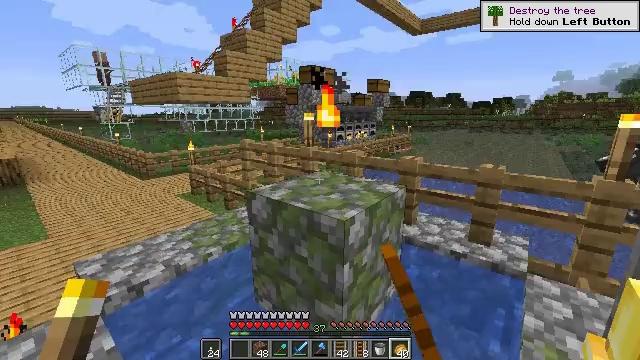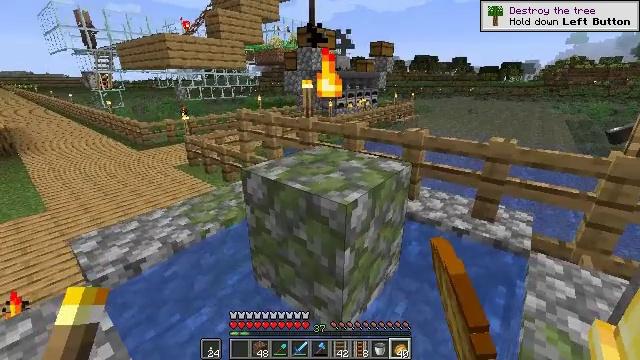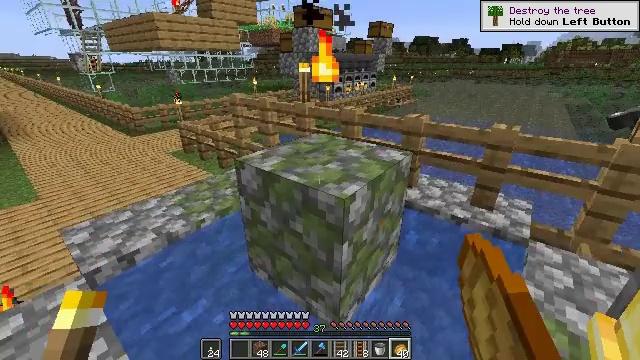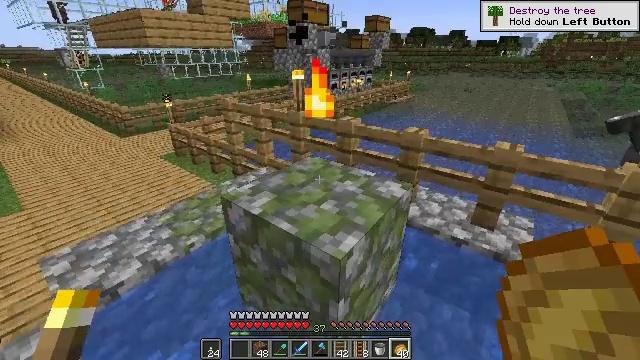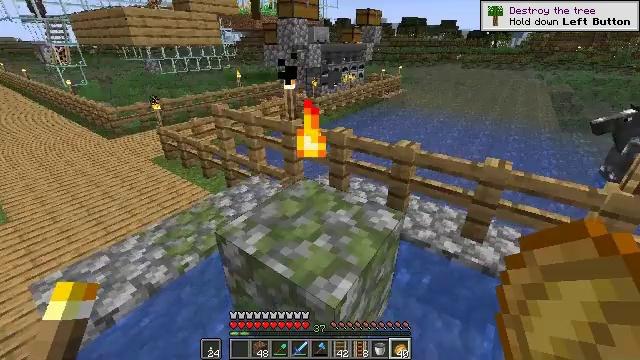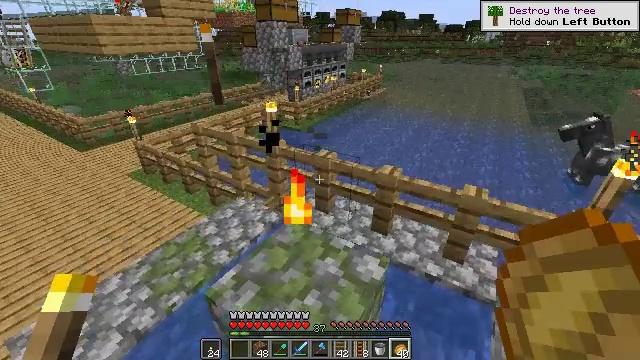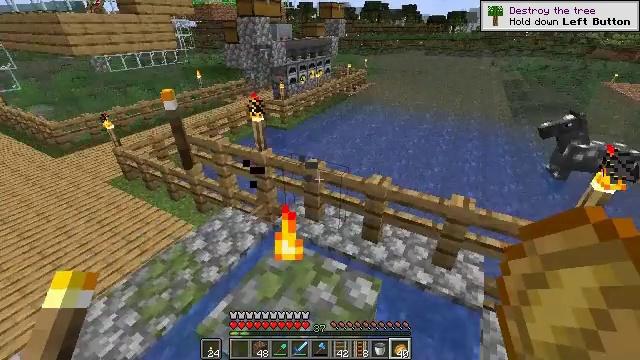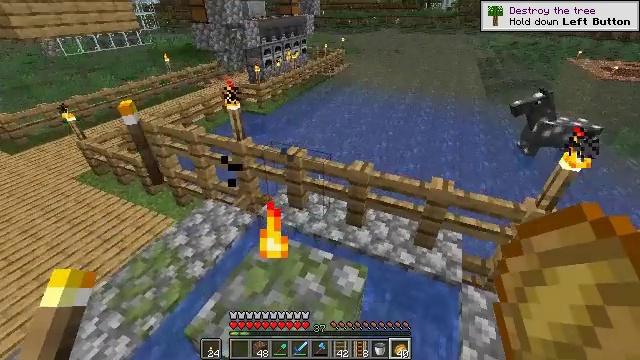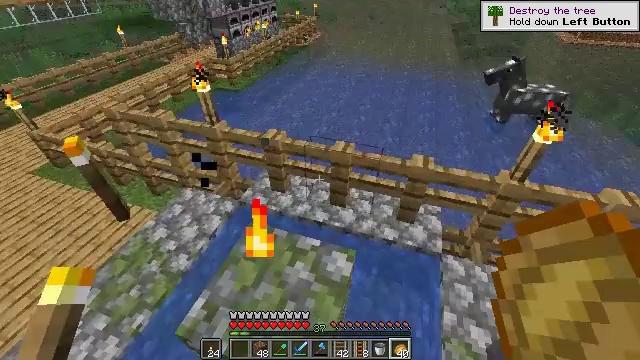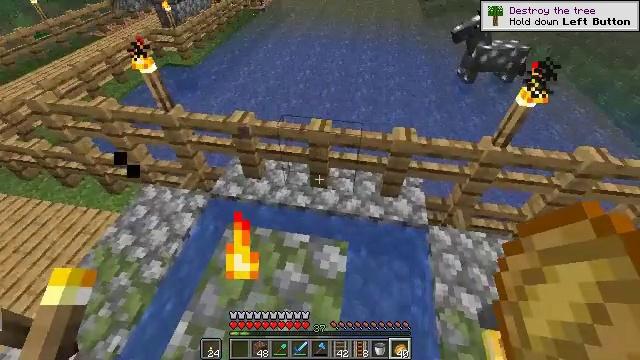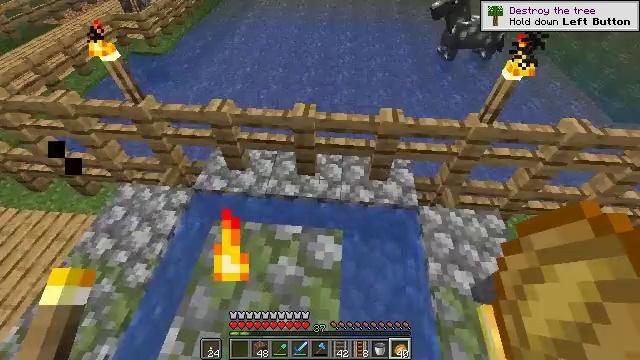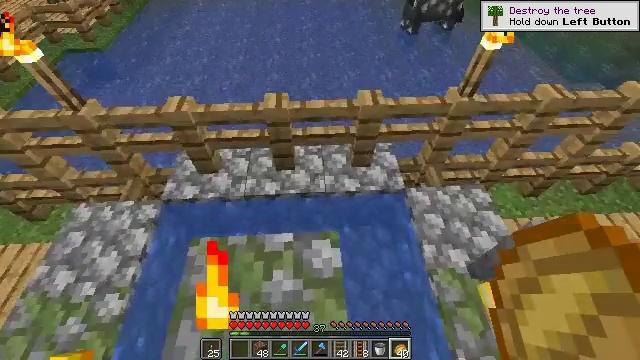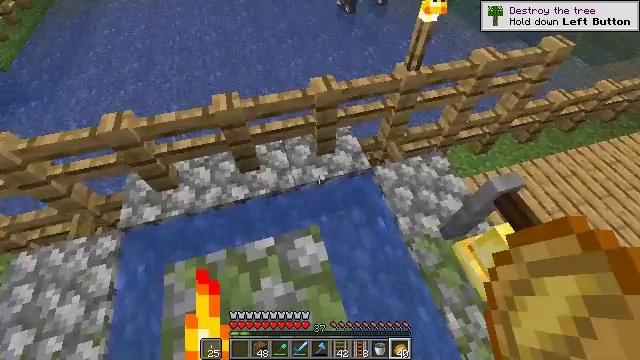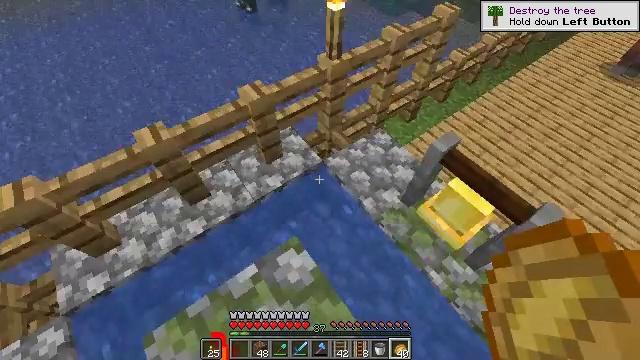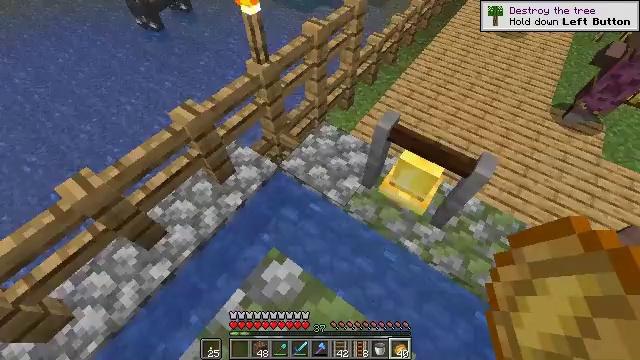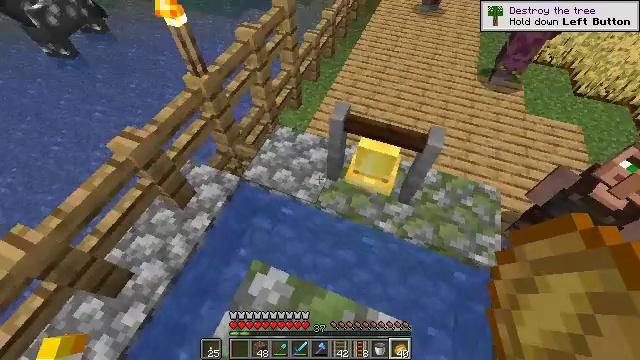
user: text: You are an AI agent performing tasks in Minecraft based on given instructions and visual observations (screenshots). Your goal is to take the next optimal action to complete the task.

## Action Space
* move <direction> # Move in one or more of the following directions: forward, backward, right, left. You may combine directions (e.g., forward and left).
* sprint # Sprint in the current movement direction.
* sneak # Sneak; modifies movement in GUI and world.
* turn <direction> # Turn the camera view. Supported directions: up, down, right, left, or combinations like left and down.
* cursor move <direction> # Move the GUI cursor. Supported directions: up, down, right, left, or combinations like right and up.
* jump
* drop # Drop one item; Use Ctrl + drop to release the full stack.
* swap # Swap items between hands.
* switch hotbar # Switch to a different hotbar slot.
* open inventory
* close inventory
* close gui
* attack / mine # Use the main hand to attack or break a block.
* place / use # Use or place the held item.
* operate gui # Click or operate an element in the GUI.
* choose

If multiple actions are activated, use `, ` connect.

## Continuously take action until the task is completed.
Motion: motion action
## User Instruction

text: Gather the bell for your inventory.
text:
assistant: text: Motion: move forward, turn down
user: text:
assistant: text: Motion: move forward, turn down
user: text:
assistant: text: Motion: move forward, turn down, jump
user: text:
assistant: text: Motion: move forward, turn right and down, jump
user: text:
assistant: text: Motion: move forward, turn right and down, jump
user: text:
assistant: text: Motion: move forward, turn right and down, jump
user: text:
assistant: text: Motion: move forward, turn right and down, jump
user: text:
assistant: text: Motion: move forward, turn right and down, jump
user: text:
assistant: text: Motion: move forward, turn right and down
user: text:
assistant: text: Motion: turn right and down
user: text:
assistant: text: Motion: turn right and down
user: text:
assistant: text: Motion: turn right and down
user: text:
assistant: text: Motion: turn right
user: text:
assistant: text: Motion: turn right
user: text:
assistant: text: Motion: turn right
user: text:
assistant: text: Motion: turn right
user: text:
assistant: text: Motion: turn right
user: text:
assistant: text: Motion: turn right
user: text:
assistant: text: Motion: turn right
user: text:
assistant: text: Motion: turn right
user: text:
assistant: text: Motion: turn right
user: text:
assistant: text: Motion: move forward, turn right
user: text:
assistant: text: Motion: move forward and move right
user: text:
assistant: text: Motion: move forward and move right
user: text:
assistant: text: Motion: move forward and move right
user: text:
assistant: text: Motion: move forward and move right, jump
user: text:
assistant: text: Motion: move forward and move right, jump
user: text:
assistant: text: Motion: move forward and move right, turn left, jump
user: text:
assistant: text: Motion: move forward and move right, turn left, jump
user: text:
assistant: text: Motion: move forward and move right, turn left, jump